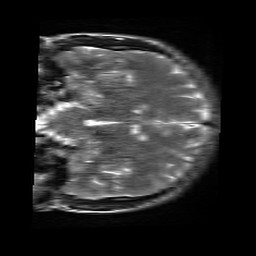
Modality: T2w
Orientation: coronal
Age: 22
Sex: male
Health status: healthy
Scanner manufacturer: siemens
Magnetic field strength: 3 T
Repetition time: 4.01 s
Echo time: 0.116 s